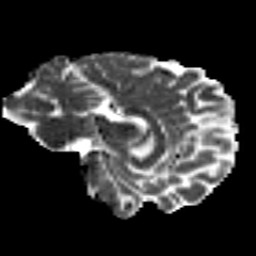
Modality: MD
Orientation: sagittal
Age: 22
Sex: female
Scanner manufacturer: siemens
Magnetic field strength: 3 T
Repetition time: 8.8 s
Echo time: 0.085 s